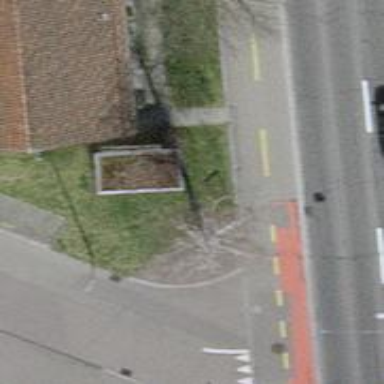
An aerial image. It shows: Sidewalk along the footway.